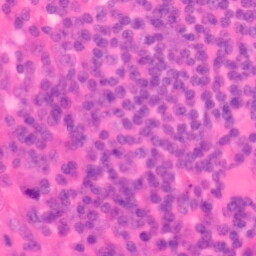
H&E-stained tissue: Colon